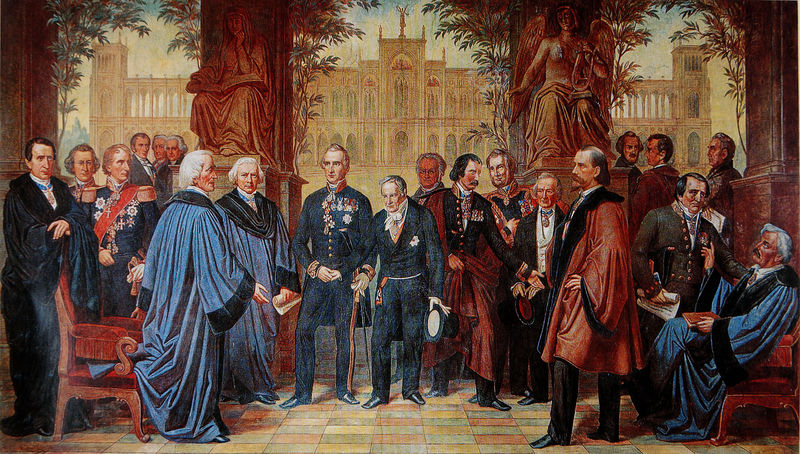
Titel: Einführung Alexander von Humboldts in den Kreis bayerischer Gelehrter und Wissenschaftler
Künstler: Engelbert Seibertz
Standort: München
Institution: Studienstiftung Maximilianeum
Schlagwörter: baum, blau, flügel, laub, mann, umhang, bäume, grün, menschen, ocker, braun, fenster, hintergrund, hut, marmor, männer, schwarz, stuhl, säulen, weiss, gebäude, haus, rot, schloss, gesellschaft, herren, leute, versammlung, zylinder, gericht, richter, architektur, historie, pelz, stehen, diskutieren, herr, kirche, gewand, sessel, gewänder, personen, pflanzen, stock, engel, skulptur, statue, deutschland, schärpe, russland, farbe, figuren, franzosen, historienbild, kaiser, könig, soldaten, sprechen, robe, buch, bayern, münchen, palast, fliesen, militär, uniform, uniformen, offizier, orden, treffen, politiker, österreich, biedermeier, besuch, talar, skulpturen, statuen, spitzbogen, mittelalter, empfang, etagen, kutten, übergabe, wien, harfe, gebüde, gruß, weise, nike, roben, staat, russisch, justitia, ehrung, nein, maximilian, bürklein, maximilianeum, baurn, humboldt, universität, maximilian ii, senator, maximilianäum, würdenträger, medaillen, offiziell, palastr, stuhlo, gerixht